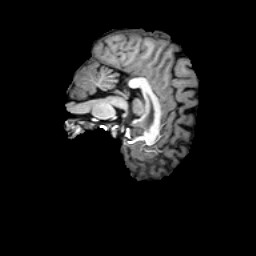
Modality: T1w
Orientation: sagittal
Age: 20
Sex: female